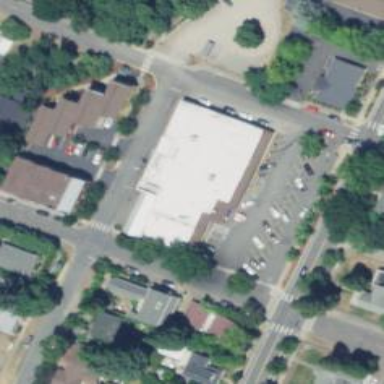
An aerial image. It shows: Supermarket.